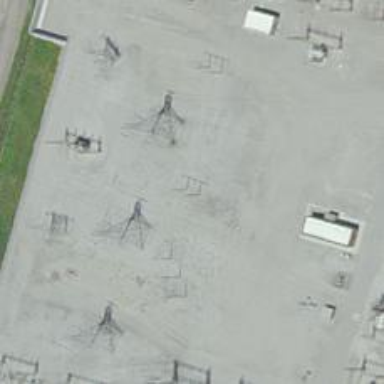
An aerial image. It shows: H-frame design pole for power lines.